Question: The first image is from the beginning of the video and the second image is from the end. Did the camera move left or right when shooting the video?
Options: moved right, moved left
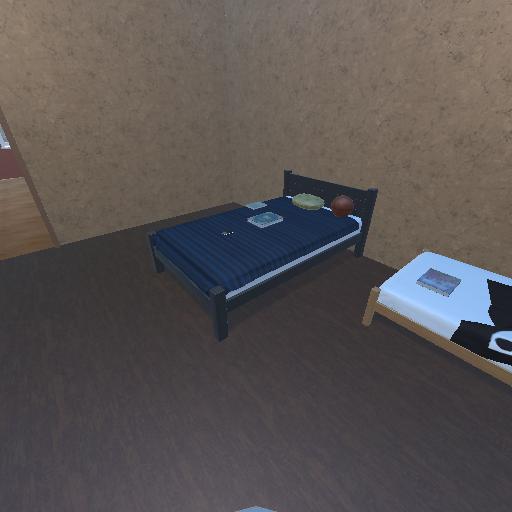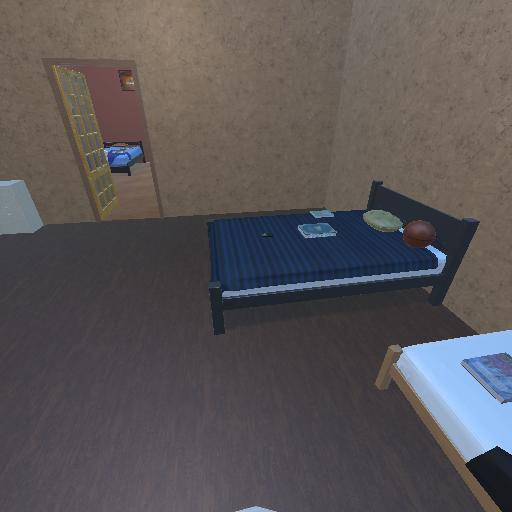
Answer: moved right